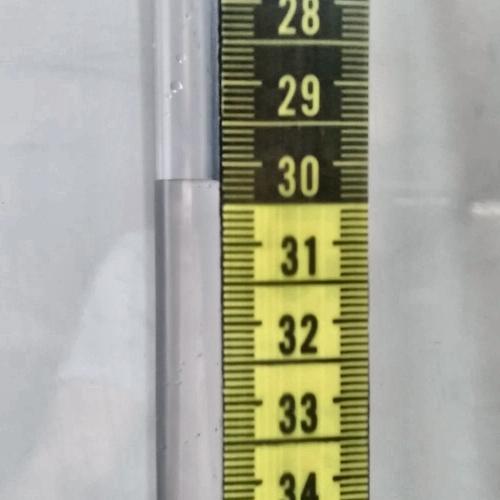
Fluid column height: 30.2 cm